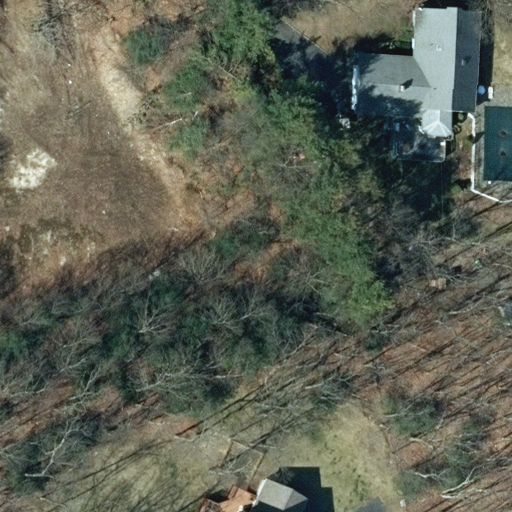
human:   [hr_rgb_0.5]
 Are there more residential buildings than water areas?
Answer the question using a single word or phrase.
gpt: yes

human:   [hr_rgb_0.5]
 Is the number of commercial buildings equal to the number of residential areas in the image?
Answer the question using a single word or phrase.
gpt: no

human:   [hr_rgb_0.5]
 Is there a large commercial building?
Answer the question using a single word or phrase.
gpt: no

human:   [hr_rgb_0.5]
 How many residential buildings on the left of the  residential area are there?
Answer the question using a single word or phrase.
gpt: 0

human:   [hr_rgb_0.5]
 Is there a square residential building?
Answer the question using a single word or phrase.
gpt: no

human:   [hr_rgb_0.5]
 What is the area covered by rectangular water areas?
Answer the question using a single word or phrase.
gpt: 0m2

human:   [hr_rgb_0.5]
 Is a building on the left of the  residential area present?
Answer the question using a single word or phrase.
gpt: no

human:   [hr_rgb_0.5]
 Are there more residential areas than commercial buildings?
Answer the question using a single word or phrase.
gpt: yes

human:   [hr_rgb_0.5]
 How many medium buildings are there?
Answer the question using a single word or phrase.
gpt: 1

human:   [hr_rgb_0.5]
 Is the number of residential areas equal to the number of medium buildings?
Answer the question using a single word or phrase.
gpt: yes

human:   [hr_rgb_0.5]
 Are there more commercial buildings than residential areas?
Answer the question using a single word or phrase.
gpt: no

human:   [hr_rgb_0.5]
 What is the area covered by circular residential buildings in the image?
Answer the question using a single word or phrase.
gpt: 0m2

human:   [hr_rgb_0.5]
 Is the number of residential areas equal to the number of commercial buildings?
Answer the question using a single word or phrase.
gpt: no

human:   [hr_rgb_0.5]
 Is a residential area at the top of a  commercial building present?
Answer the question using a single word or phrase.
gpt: no

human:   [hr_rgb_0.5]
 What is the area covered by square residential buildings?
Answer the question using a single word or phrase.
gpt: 0m2

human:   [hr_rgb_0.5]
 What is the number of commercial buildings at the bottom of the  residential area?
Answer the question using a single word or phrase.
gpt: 0

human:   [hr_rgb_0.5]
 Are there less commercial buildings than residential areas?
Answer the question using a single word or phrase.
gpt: yes

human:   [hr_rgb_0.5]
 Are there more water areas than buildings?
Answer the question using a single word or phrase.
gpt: no

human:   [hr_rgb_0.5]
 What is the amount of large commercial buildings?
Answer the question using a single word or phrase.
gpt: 0

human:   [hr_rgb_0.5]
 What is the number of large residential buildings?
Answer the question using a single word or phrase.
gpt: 1

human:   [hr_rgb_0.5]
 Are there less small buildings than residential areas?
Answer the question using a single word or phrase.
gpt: yes

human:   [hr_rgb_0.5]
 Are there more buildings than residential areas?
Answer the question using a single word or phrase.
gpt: yes

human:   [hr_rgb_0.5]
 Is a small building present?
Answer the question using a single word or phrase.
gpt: no

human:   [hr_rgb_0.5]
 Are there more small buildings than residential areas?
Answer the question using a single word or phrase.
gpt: no

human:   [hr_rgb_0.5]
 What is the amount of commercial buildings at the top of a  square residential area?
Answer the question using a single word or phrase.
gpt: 0

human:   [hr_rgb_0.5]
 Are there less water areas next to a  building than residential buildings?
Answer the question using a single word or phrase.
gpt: yes

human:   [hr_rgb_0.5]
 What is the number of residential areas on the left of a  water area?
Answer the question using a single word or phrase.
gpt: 0

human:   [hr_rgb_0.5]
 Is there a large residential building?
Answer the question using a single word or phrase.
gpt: yes

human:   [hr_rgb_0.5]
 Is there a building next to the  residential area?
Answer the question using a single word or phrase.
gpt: yes

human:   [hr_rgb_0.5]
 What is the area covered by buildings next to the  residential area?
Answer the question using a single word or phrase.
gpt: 641m2

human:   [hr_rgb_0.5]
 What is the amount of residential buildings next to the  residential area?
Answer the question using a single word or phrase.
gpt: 2

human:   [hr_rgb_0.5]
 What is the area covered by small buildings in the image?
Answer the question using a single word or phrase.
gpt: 0m2

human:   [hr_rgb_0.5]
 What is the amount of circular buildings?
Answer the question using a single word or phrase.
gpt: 0

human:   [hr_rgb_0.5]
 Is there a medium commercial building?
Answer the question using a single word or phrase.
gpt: no

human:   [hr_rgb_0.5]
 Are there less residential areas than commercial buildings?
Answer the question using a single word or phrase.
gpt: no

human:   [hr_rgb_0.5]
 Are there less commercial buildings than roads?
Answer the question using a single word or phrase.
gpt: no